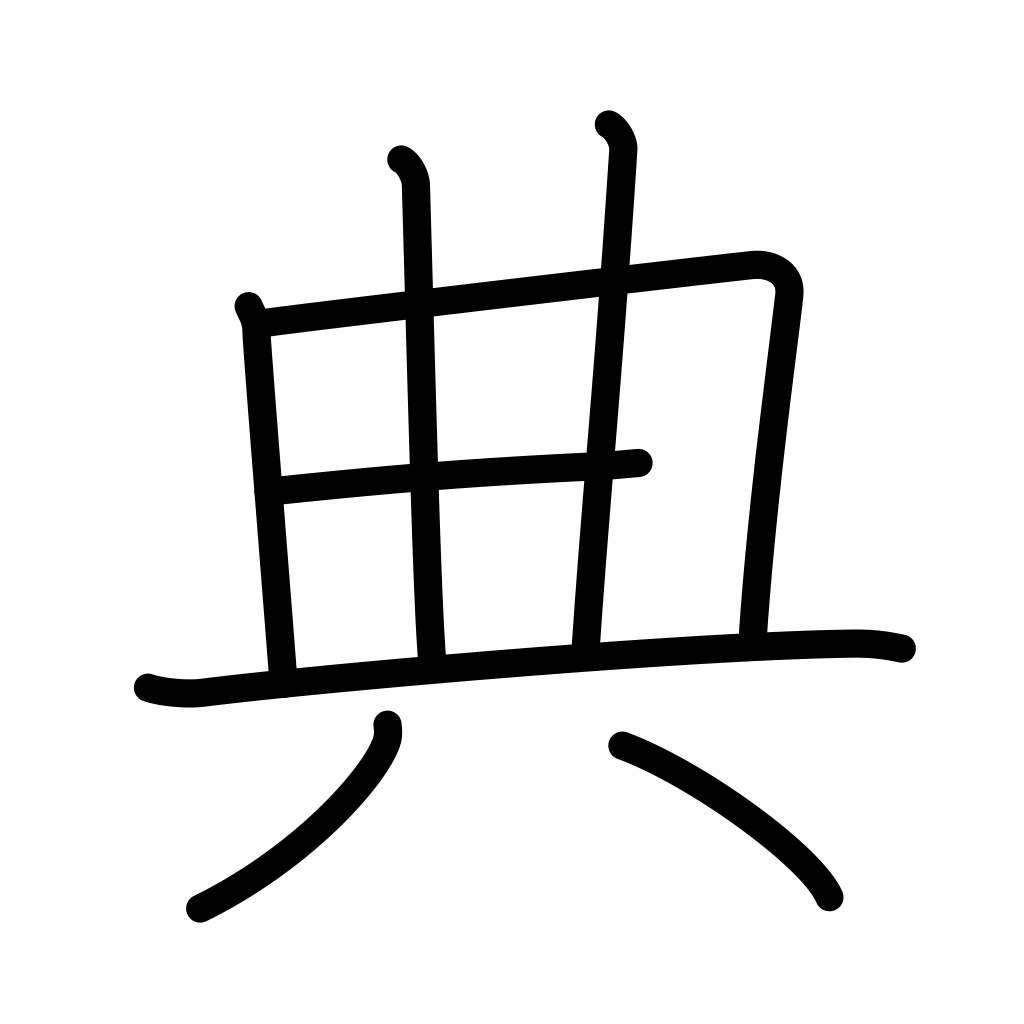
Meaning: code, ceremony, law, rule